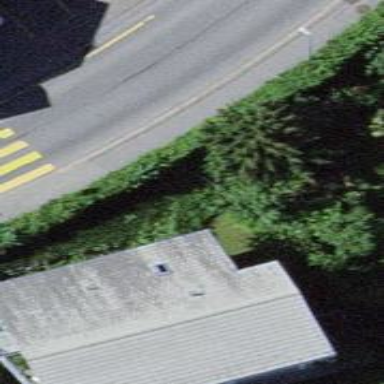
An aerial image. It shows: Hedge barrier.